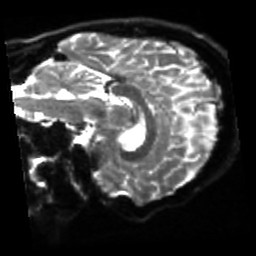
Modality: sbref
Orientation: sagittal
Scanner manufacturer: siemens
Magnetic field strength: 3 T
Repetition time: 4 s
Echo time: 0.0594 s